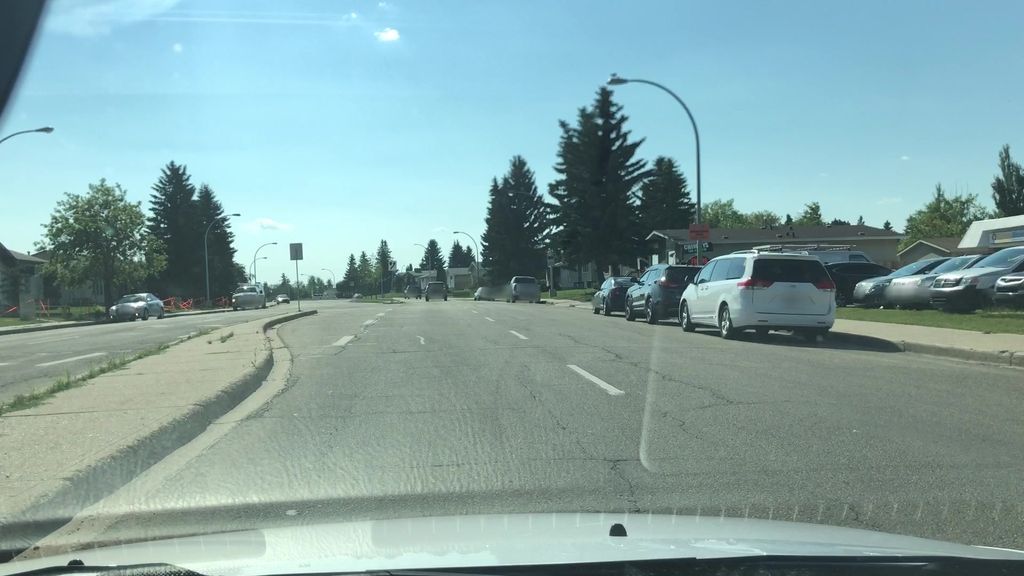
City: edmonton